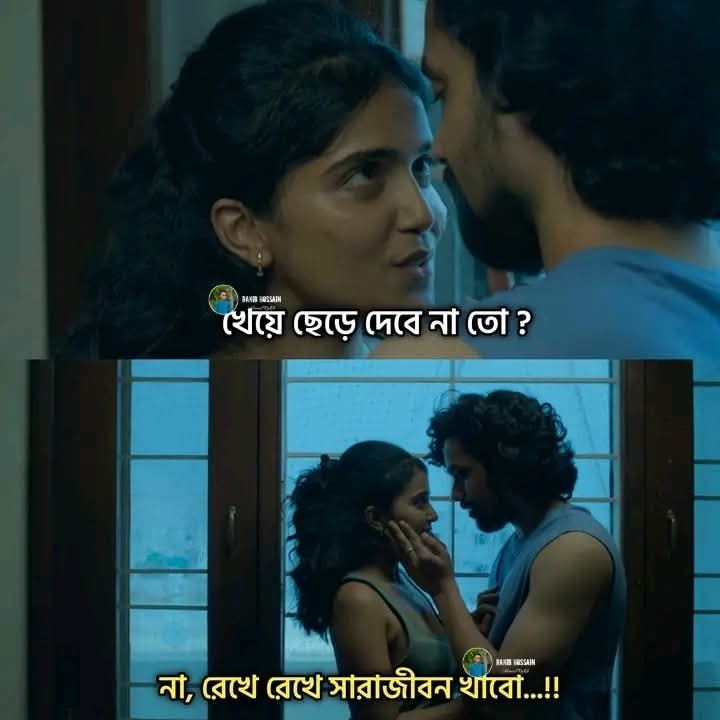
Text: খেয়ে ছেড়ে দেবে না তো?
না, রেখে রেখে সারাজীবন খাবো...!!
Label: Non Hate